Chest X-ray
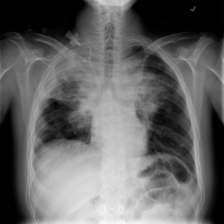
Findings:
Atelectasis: negative
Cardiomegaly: negative
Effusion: negative
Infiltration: negative
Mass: negative
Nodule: negative
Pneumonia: negative
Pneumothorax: negative
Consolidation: positive
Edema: negative
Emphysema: negative
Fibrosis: negative
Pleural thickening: negative
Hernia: negative